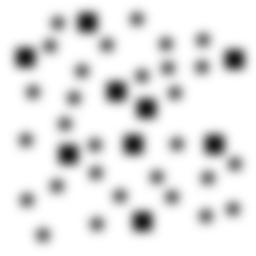
Squares: 9
Triangles: 0
Stars: 29
Total shapes: 38